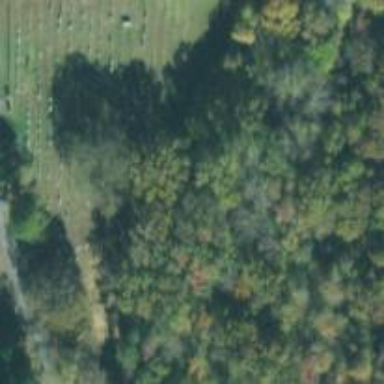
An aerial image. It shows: Cemetery.